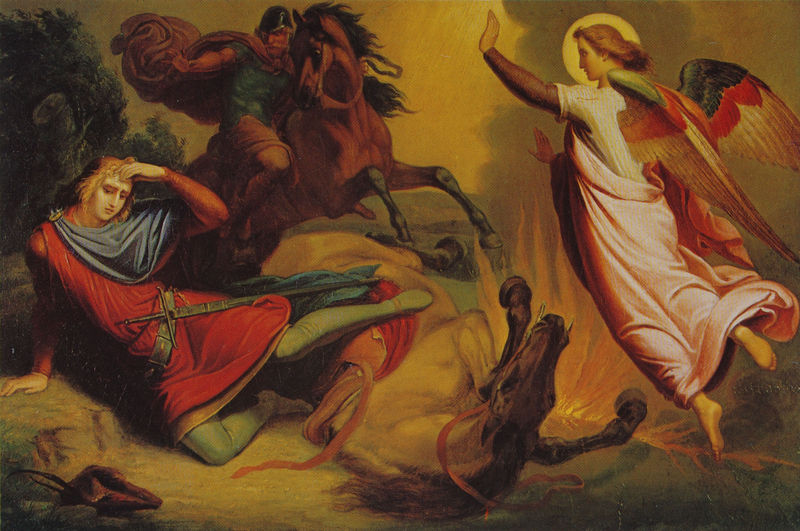
Titel: Bekehrung des Hl. Norbert
Künstler: Augustin Palme
Standort: Süddeutschland
Institution: Privatbesitz
Schlagwörter: angriff, blau, feder, feuer, flügel, gemälde, hand, kampf, kopf, kämpfer, mann, umhang, weiß, gelb, grün, abend, bewegung, braun, bunt, geste, hut, kleid, licht, männer, orange, schwarz, stirn, szene, blick, gürtel, rot, schirm, tier, tuch, wolke, malerei, blond, kappe, böse, federn, steine, öl, busch, büsche, gebüsch, sonne, sträucher, boden, gewand, gold, mantel, renaissance, rosa, fliegen, pferd, pferde, reiter, engel, bewölkt, deutschland, hufe, mähne, reiten, ritt, sattel, sprung, zügel, farbig, liegen, fahne, romantik, querformat, schlacht, wild, fallen, spange, barfuss, mond, flammen, strahlen, schweben, halt, schwert, säbel, verletzt, waffe, helm, ritter, rüstung, hufen, schein, jüngling, heiligenschein, nimbus, strumpfhose, fall, krieger, sturz, vision, unfall, segen, erscheinung, präraffaeliten, heiliger, heilig, schutzengel, schwind, scheuen, gestürzt, schwar, gefallen, baumstumpf, brlau, aureole, stürzen, verkündigung, schutz, galopp, georg, michael, abwehr, aufbäumen, gefiedert, winken, neo, untergewand, gestürztes pferd, füse, glorie, schützen, aua, aura, detuschland, herlm, pfed, scheuendes pferd, schwarz rot gold, surz, wolkr, paulus, bekehrung, saulus, stop, bann, saul, raphaeliten, heranpreschen, raffaeliten, verkündigen, fdern, ezügel, umhang engel, engel pferd